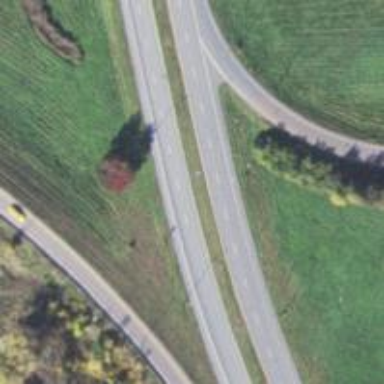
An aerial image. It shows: Asphalt road classified as primary highway with expressway characteristics.